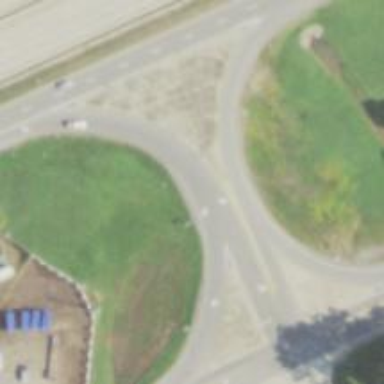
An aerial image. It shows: Secondary link road.